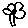
Label: flower